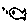
Label: fish